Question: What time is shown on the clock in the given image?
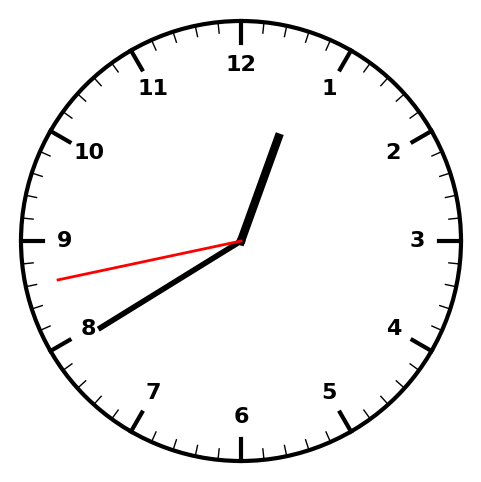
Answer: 12:39:43